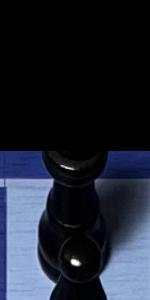
Label: King_Black